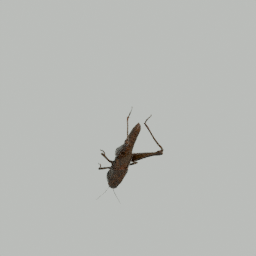
Label: animals